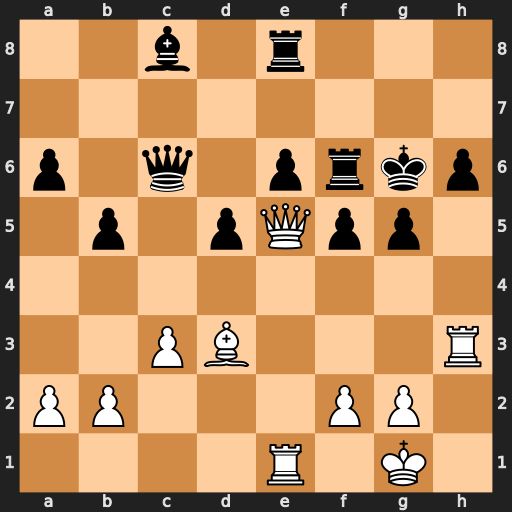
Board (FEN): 2b1r3/8/p1q1prkp/1p1pQpp1/8/2PB3R/PP3PP1/4R1K1
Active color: w
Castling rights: -
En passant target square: -
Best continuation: Rxh6+ Kxh6 Qxf6+